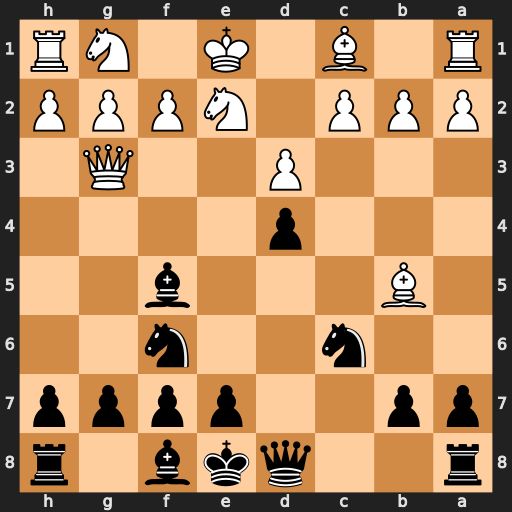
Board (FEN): r2qkb1r/pp2pppp/2n2n2/1B3b2/3p4/3P2Q1/PPP1NPPP/R1B1K1NR
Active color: b
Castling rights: KQkq
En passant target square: -
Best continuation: Qa5+ Bd2 Qxb5